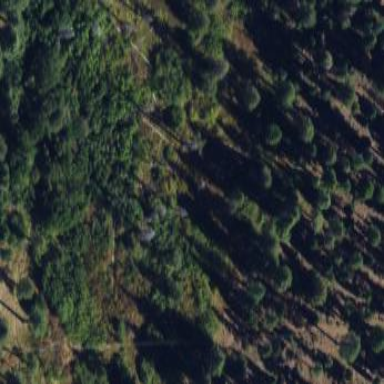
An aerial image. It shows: Evergreen needle-leaved forest.